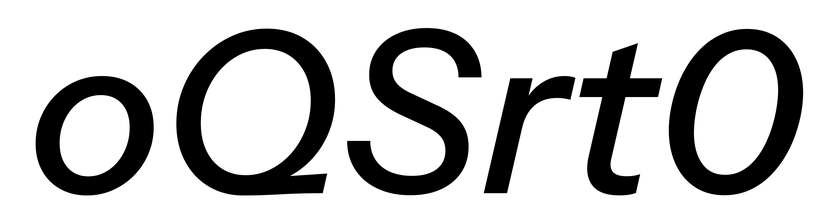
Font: InstrumentSans-Italic_Medium_Italic